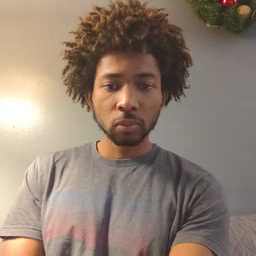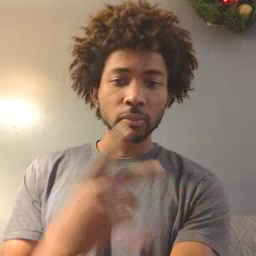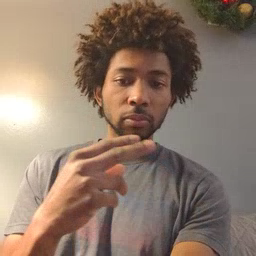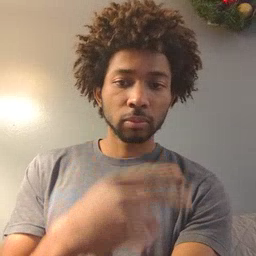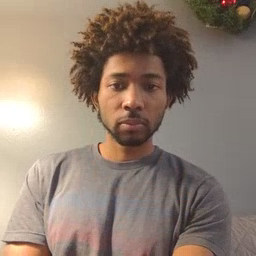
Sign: scissors